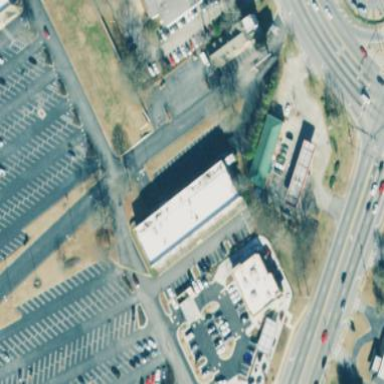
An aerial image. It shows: Retail building which is mall.